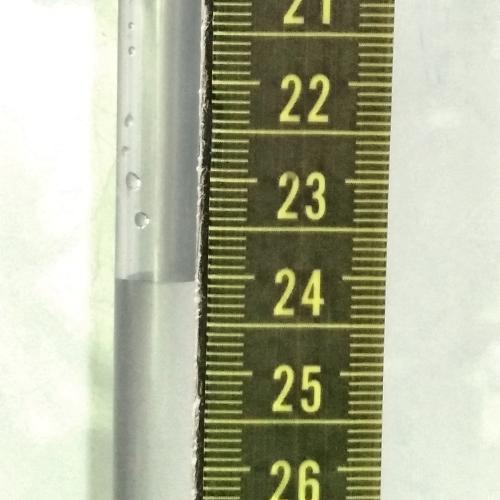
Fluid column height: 24.1 cm